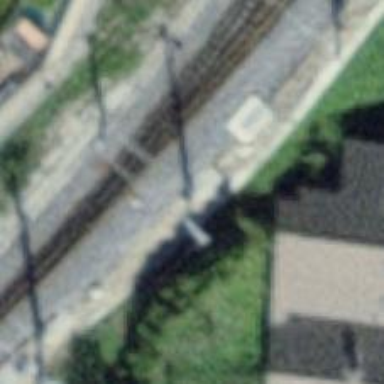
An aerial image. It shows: Catenary mast for power lines.